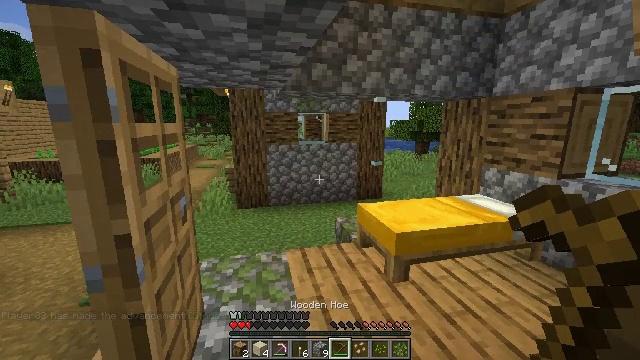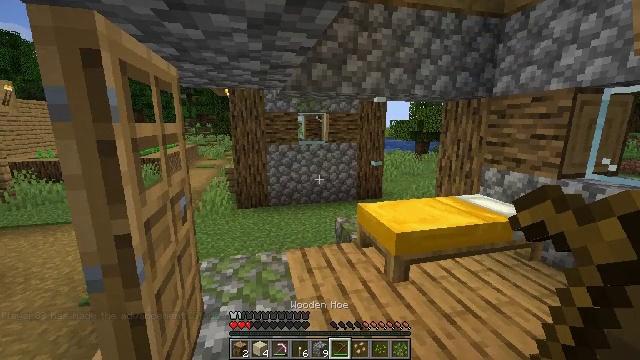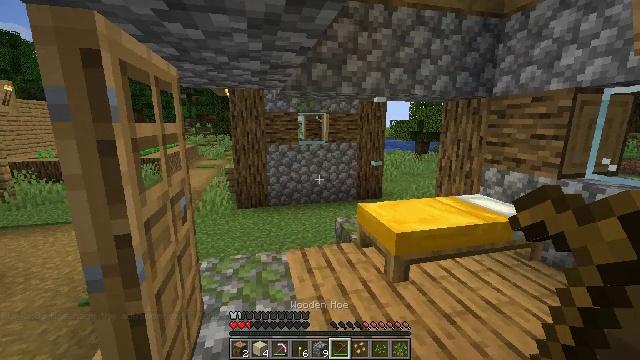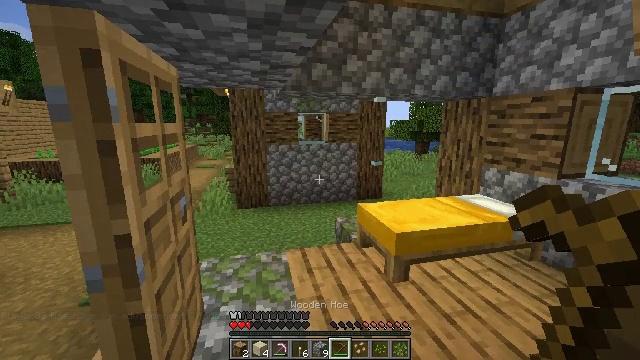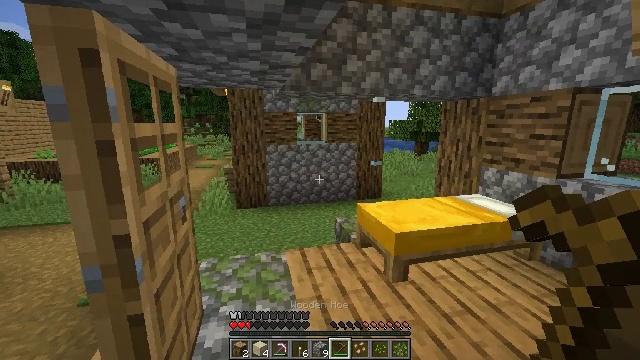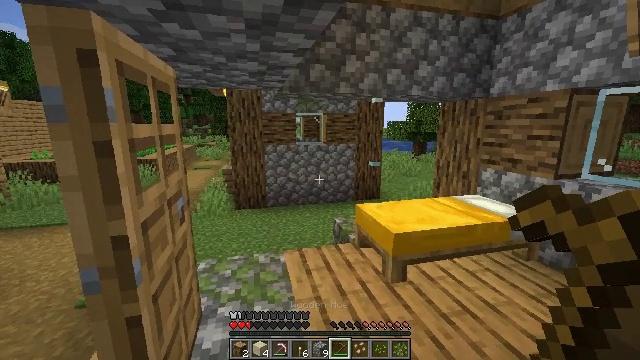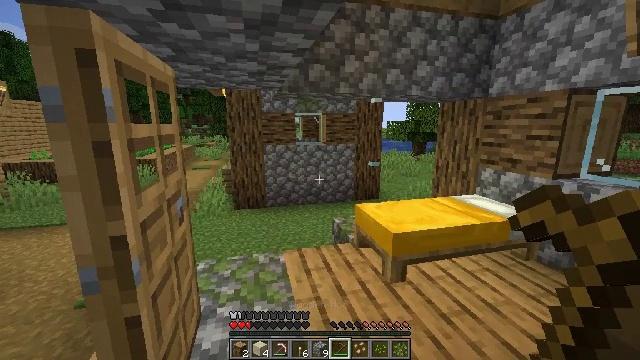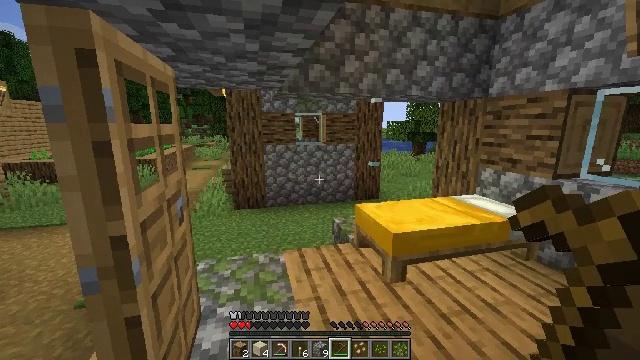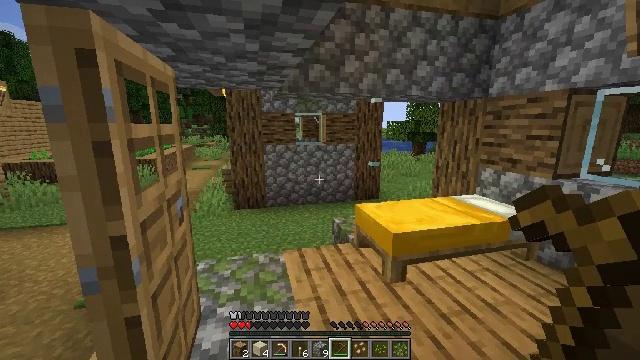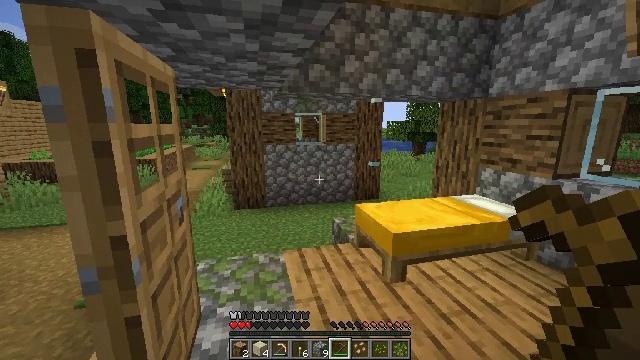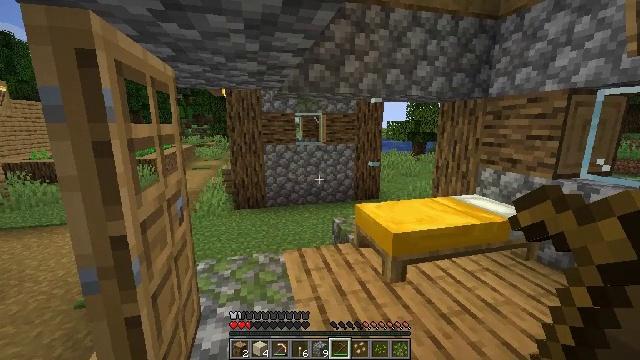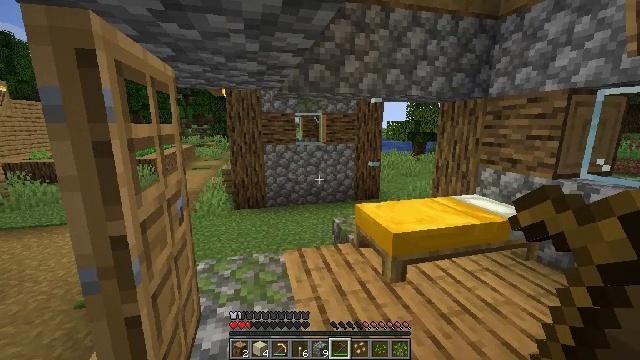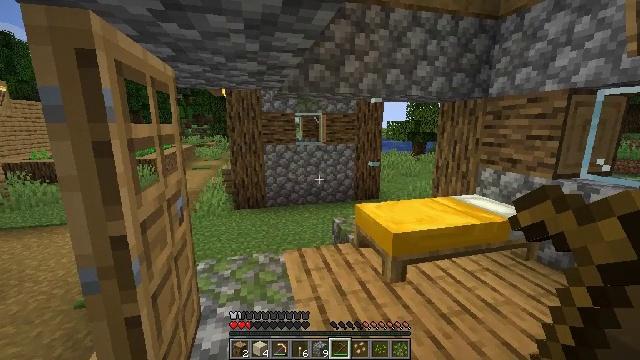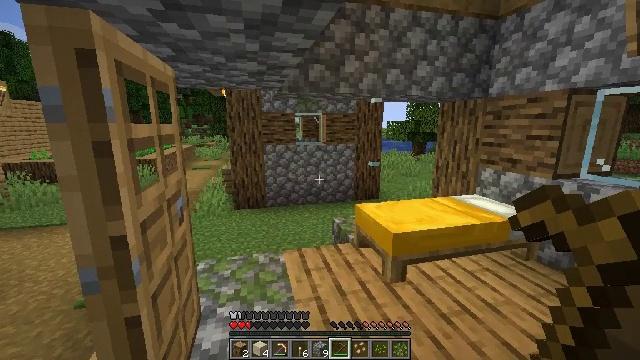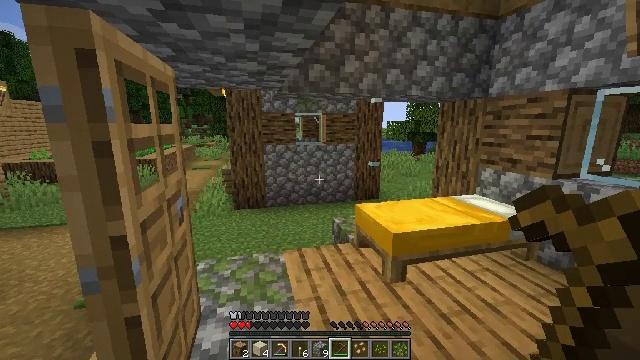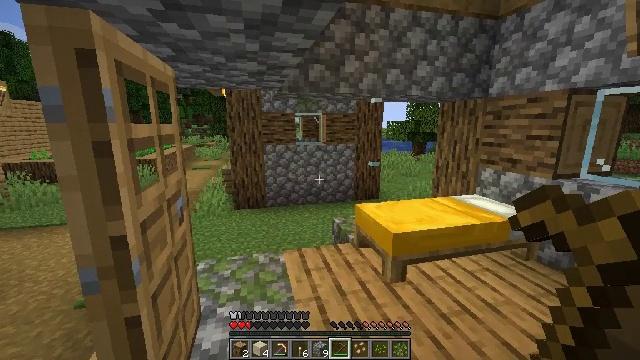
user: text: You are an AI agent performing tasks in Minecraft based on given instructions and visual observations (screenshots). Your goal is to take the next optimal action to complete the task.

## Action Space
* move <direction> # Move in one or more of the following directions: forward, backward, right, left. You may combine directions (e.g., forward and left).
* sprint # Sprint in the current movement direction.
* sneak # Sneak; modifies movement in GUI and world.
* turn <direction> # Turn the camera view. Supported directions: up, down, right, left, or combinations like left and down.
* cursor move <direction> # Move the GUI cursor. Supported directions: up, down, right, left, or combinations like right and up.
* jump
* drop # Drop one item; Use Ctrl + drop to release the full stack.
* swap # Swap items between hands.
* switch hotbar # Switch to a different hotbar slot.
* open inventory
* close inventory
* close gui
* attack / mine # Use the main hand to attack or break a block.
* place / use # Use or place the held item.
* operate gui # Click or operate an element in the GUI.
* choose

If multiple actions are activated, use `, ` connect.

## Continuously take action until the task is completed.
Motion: motion action
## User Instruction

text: Mine the oak log.
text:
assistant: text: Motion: no_op
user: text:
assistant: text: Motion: no_op
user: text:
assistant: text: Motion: no_op
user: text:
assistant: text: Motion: no_op
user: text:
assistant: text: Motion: no_op
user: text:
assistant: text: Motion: no_op
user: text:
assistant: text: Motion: no_op
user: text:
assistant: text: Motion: no_op
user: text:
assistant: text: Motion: no_op
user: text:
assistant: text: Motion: no_op
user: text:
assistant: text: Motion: no_op
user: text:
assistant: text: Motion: no_op
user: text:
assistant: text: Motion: no_op
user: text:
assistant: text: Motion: no_op
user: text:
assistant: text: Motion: no_op
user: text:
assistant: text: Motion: no_op
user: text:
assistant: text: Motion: no_op
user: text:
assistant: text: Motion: no_op
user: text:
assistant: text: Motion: turn right
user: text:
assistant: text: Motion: turn right and up
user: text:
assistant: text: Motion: turn right
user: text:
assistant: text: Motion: turn up
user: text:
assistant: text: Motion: turn right and up
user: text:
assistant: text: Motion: attack / mine
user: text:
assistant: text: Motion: attack / mine
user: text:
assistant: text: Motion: attack / mine
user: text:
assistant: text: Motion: attack / mine
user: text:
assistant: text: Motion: attack / mine
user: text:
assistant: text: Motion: attack / mine
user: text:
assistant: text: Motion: attack / mine